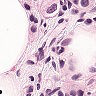
Metastatic tissue present: yes